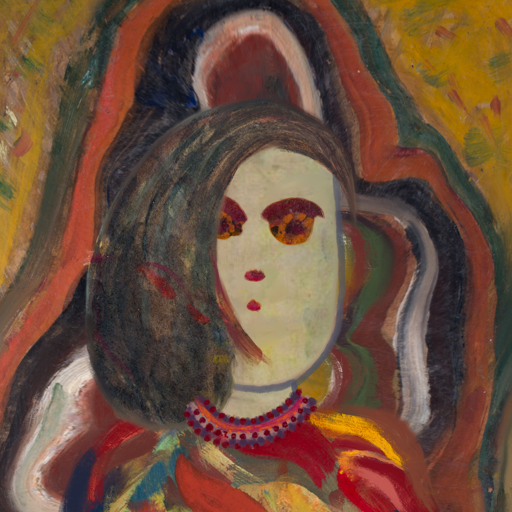
Background: AfterRaid, Head And Neck Front: Hill_Girl, Face Front: Doll, Bust: Mother_And_Son_Son, Hair Front: Gypsy_Mother, Head Accessory: Blank, Second Necklace: Blank, Necklace: Roy_Bahadur, Baby: Blank